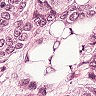
Metastatic tissue present: yes